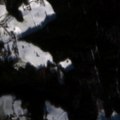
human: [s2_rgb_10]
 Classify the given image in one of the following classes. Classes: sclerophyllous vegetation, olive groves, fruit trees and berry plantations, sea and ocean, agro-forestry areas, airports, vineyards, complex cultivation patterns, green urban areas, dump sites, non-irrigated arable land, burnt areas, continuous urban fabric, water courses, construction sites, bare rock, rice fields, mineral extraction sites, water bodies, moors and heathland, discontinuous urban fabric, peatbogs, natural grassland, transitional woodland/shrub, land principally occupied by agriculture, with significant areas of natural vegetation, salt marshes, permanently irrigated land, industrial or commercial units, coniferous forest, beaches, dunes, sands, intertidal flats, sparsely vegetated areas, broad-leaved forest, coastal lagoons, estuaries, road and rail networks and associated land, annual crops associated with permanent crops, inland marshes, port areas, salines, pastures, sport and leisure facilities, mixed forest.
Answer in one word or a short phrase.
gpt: complex cultivation patterns, land principally occupied by agriculture, with significant areas of natural vegetation, coniferous forest, mixed forest